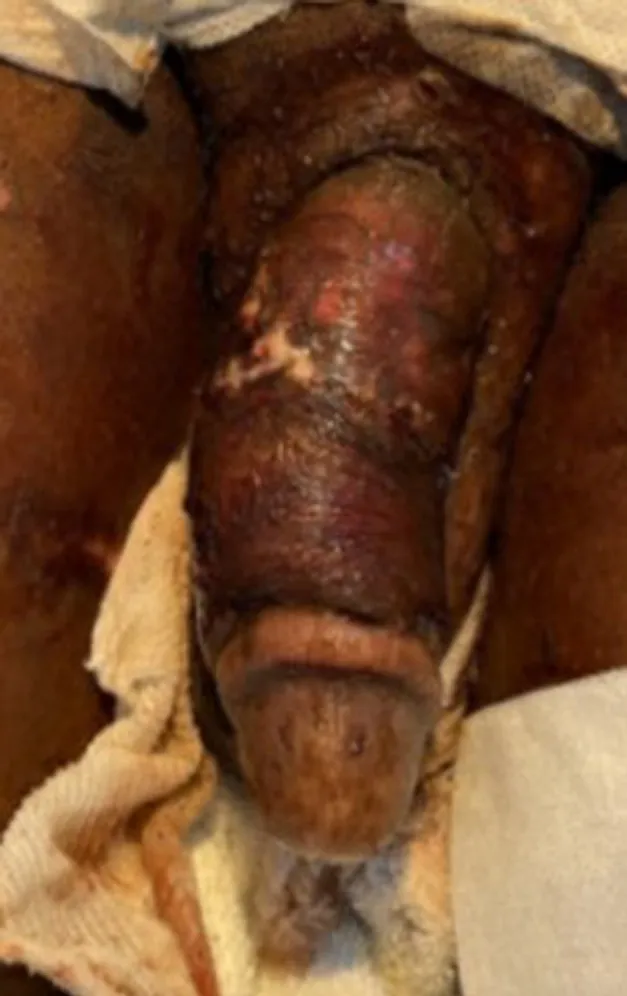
One week after the graft operation, the penile wound appeared clean and was healing.
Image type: medical_photograph (other_medical_photograph)